Question: I just downloaded the OAuthSwift Project and I would like to check the demo, but when I am compiling, I got a lot of errors,
Why ?

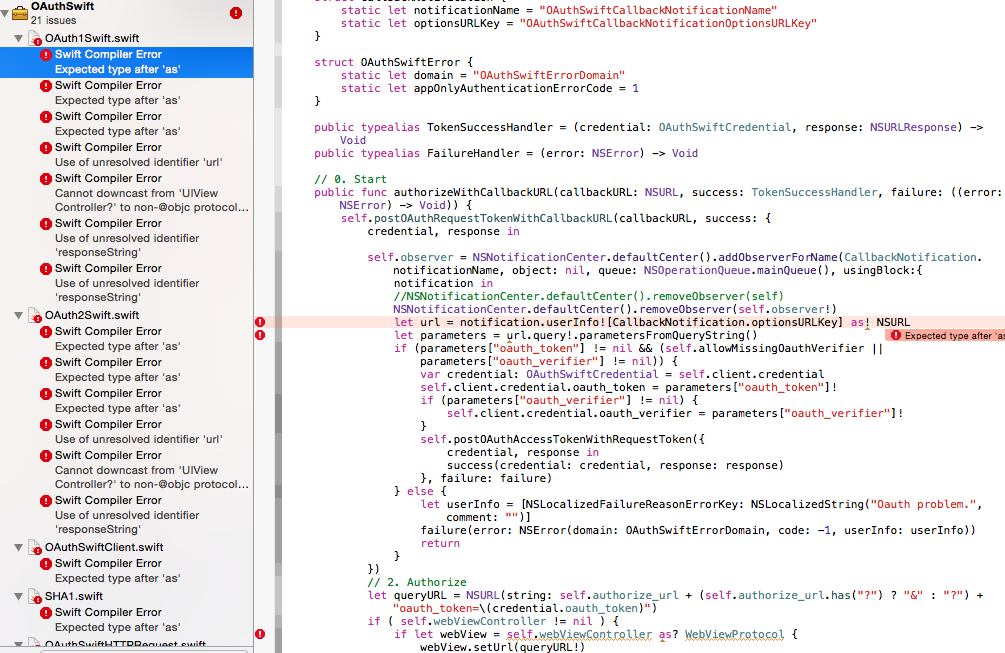
Answer: That code uses the "forced failable conversion operator" 'as!',
which was introduced with Swift 1.2 (Xcode 6.3 beta).
The error messages indicate that you compile the project with an
earlier Xcode version, probably with Xcode 6.2 (Swift 1.1).
There are between Swift 1.1 and Swift 1.2,
these are documented in the "Xcode 6.3 beta Release Notes"
(available on <URL>.
The <URL> has also
some posts about Swift 1.2.
You can either download the current Xcode 6.3 beta, or try to get an earlier
release of the project which is Swift 1.1 compatible.